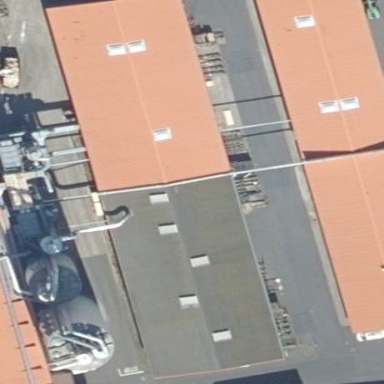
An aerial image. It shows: Industrial building.